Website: macys
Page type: cart
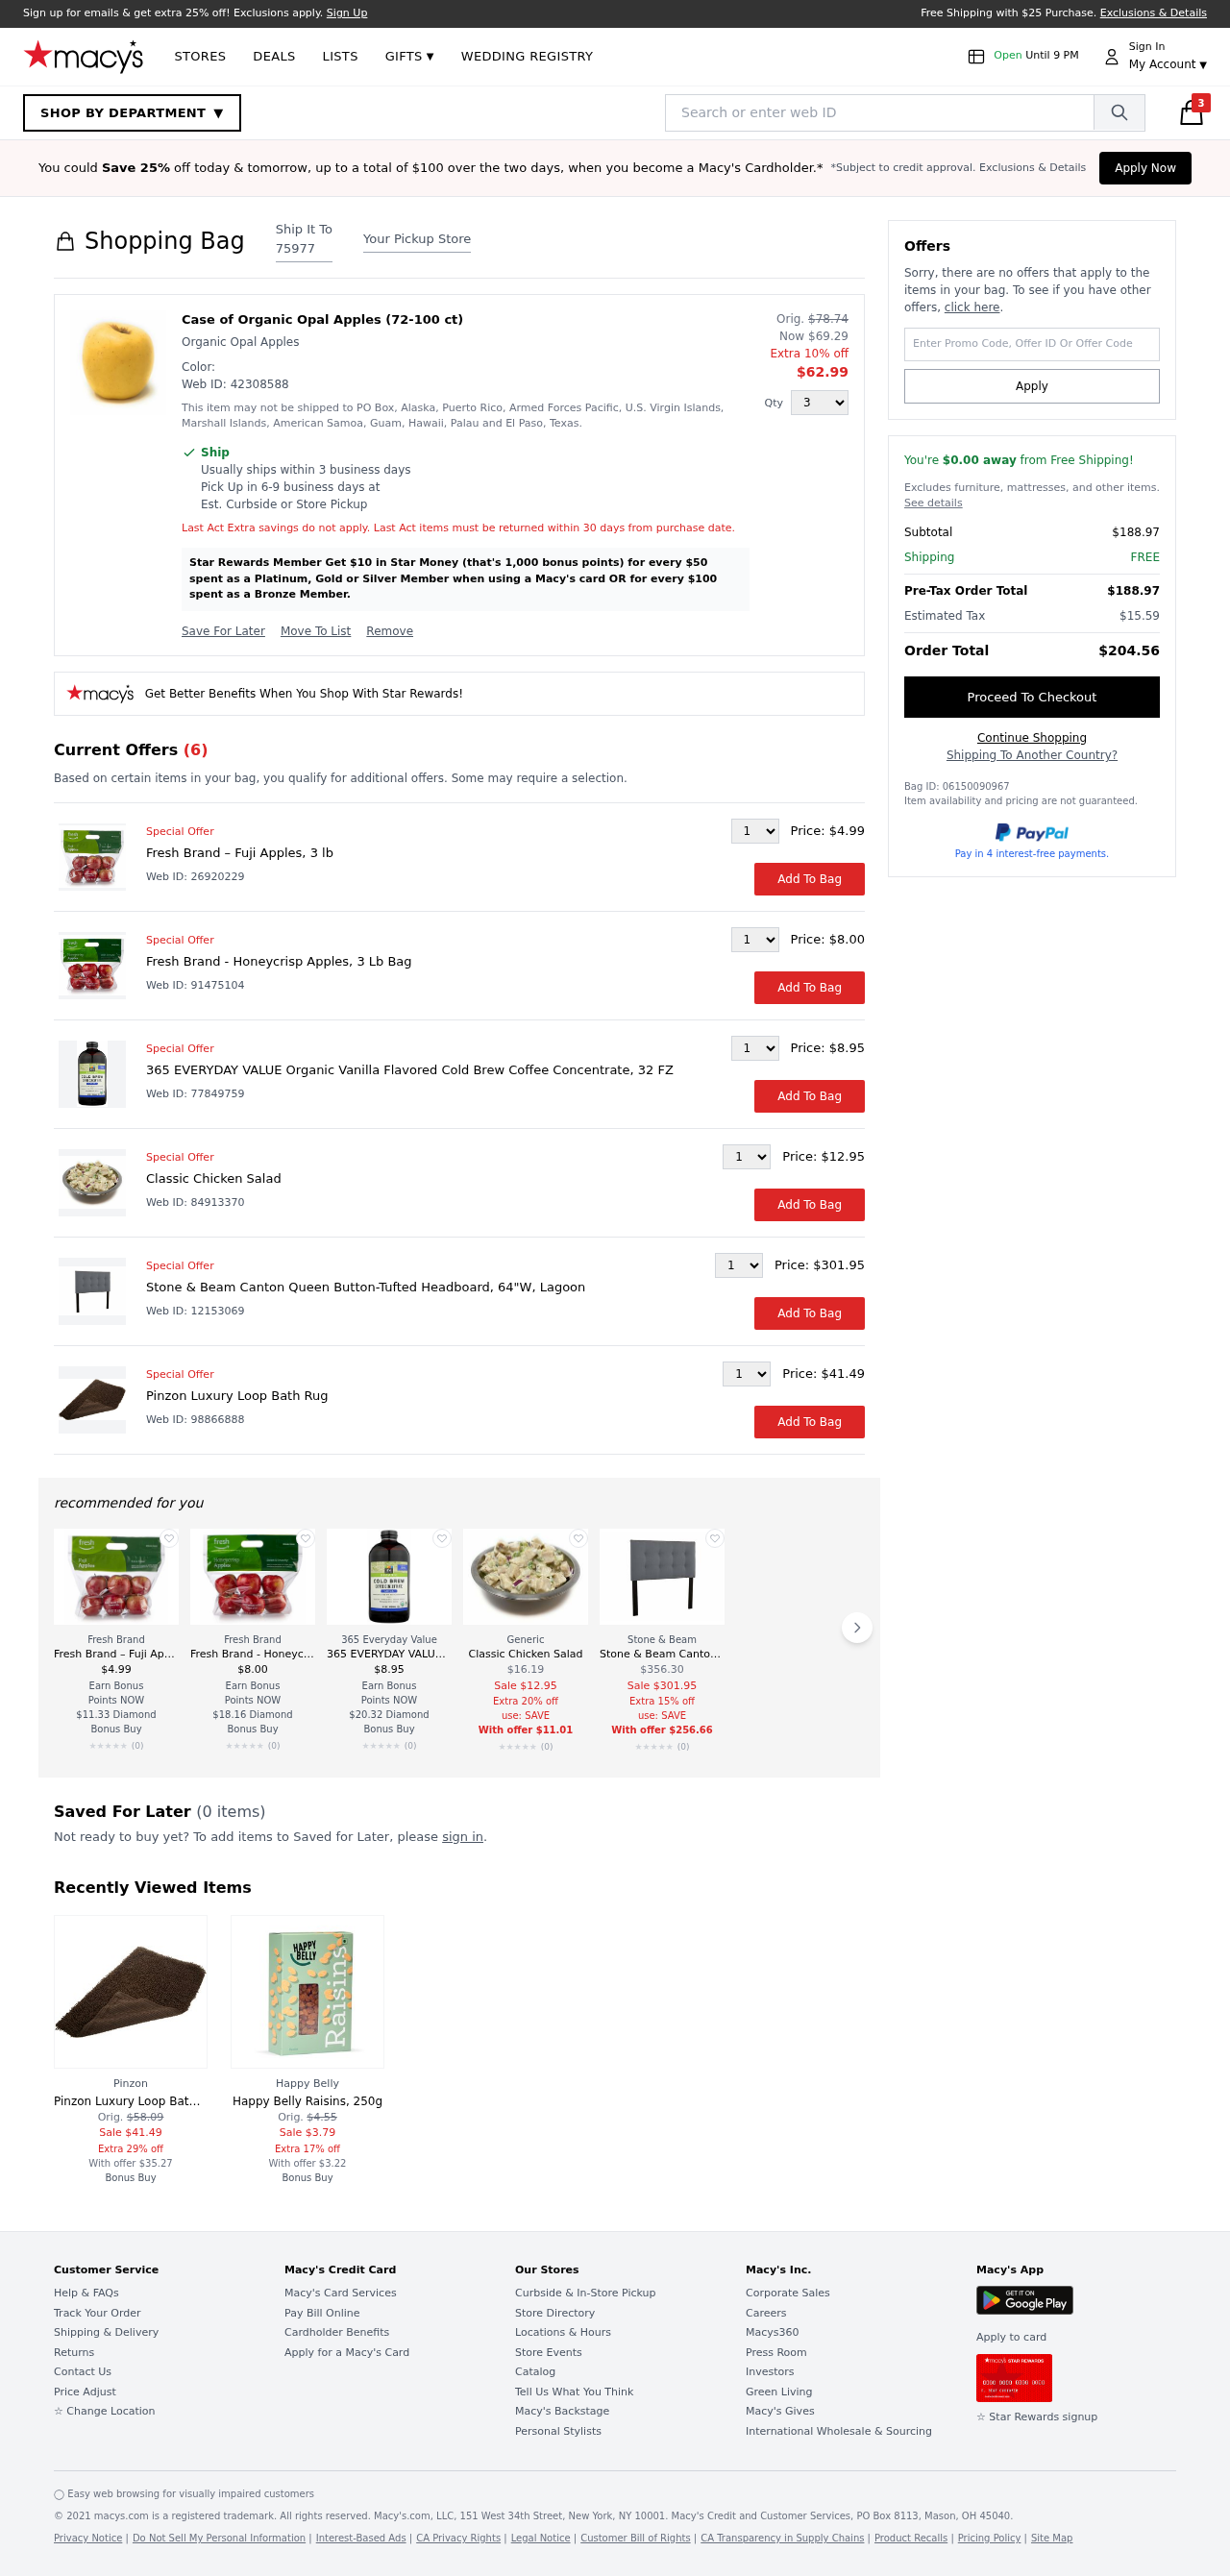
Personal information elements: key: PII_POSTCODE
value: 75977
Product elements: key: PRODUCT1_DESC
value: Organic Opal Apples
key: PRODUCT1_NAME
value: Case of Organic Opal Apples (72-100 ct)
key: PRODUCT1_PRICE
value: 62.99
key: PRODUCT1_QUANTITY
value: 3
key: PRODUCT2_BRAND
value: Fresh Brand
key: PRODUCT2_NAME
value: Fresh Brand – Fuji Apples, 3 lb
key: PRODUCT2_PRICE
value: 4.99
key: PRODUCT3_BRAND
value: Fresh Brand
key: PRODUCT3_NAME
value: Fresh Brand - Honeycrisp Apples, 3 Lb Bag
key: PRODUCT3_PRICE
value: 8
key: PRODUCT4_BRAND
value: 365 Everyday Value
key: PRODUCT4_NAME
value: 365 EVERYDAY VALUE Organic Vanilla Flavored Cold Brew Coffee Concentrate, 32 FZ
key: PRODUCT4_PRICE
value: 8.95
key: PRODUCT5_BRAND
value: Generic
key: PRODUCT5_NAME
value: Classic Chicken Salad
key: PRODUCT5_PRICE
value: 12.95
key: PRODUCT6_BRAND
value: Stone & Beam
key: PRODUCT6_NAME
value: Stone & Beam Canton Queen Button-Tufted Headboard, 64"W, Lagoon
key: PRODUCT6_PRICE
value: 301.95
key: PRODUCT7_BRAND
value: Pinzon
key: PRODUCT7_NAME
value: Pinzon Luxury Loop Bath Rug
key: PRODUCT7_PRICE
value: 41.49
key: PRODUCT8_BRAND
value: Happy Belly
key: PRODUCT8_NAME
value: Happy Belly Raisins, 250g
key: PRODUCT8_PRICE
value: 3.79
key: PRODUCT1_ORIGINAL_PRICE
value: $78.74
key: PRODUCT1_SALE_PRICE
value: $69.29
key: PRODUCT5_ORIGINAL_PRICE
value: $16.19
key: PRODUCT6_ORIGINAL_PRICE
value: $356.30
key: PRODUCT7_ORIGINAL_PRICE
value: $58.09
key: PRODUCT8_ORIGINAL_PRICE
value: $4.55
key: PRODUCT1_WEB_ID
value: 42308588
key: PRODUCT2_WEB_ID
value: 26920229
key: PRODUCT3_WEB_ID
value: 91475104
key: PRODUCT4_WEB_ID
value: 77849759
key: PRODUCT5_WEB_ID
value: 84913370
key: PRODUCT6_WEB_ID
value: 12153069
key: PRODUCT7_WEB_ID
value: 98866888
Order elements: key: ORDER_COUNT
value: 3
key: ORDER_SUBTOTAL
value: $188.97
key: ORDER_SHIPPING_COST
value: FREE
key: ORDER_TOTAL
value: $188.97
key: ORDER_TAX
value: $15.59
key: ORDER_GRAND_TOTAL
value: $204.56
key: ORDER_BAG_ID
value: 06150090967
Search elements: key: HEADER_SEARCH
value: Search or enter web ID